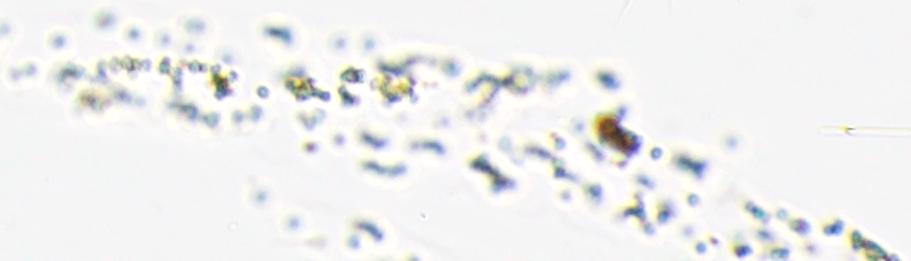
Label: Phaeocystis